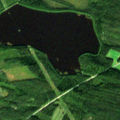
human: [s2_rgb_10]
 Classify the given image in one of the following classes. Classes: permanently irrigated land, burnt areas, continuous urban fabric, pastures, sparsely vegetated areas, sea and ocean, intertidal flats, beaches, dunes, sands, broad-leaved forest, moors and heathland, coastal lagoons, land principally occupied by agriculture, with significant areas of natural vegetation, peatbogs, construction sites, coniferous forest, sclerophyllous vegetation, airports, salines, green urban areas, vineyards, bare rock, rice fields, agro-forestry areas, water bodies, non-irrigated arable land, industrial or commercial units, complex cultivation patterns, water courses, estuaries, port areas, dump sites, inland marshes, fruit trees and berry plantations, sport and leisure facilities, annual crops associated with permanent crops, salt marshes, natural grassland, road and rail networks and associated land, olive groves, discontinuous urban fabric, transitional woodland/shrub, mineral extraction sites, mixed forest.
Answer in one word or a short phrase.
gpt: coniferous forest, mixed forest, transitional woodland/shrub, water bodies